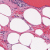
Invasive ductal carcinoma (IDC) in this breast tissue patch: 0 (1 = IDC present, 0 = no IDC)